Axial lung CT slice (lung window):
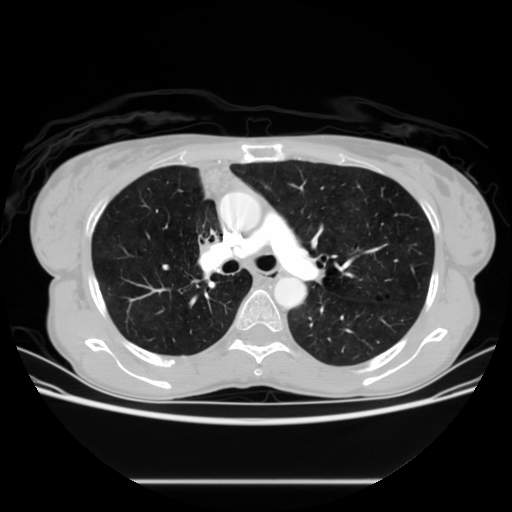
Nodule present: no